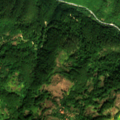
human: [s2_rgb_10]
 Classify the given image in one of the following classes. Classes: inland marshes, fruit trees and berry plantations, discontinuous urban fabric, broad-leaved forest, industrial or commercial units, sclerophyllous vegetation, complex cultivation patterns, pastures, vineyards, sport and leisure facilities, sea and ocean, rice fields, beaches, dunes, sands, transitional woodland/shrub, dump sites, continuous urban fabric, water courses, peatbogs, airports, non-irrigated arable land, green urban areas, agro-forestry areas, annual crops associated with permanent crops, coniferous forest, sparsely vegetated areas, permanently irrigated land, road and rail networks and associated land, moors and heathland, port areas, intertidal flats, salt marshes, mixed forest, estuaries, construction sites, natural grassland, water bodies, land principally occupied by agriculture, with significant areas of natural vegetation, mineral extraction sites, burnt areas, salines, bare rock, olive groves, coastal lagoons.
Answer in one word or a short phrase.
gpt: broad-leaved forest, transitional woodland/shrub